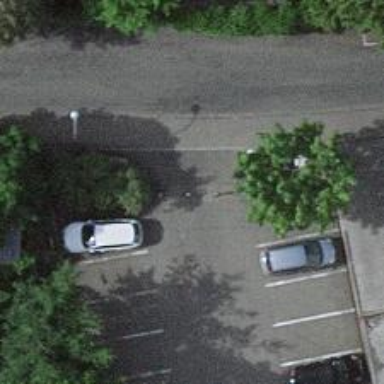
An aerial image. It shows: Bollard.